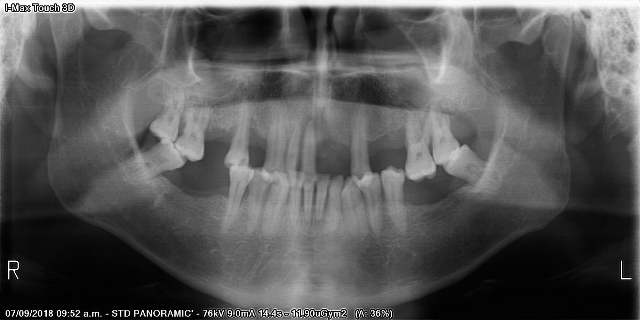
adult